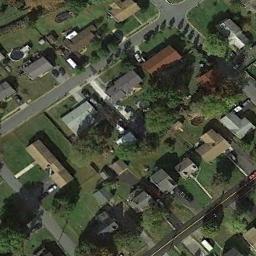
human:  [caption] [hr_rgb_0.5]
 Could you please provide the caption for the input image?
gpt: There are many buildings in medium residential area .

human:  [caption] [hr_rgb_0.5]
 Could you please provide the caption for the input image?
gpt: The medium residential area has some neatly arranged houses and trees on the grass .

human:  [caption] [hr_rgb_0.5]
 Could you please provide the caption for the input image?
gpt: The medium residential is on the grass next to some trees and road .

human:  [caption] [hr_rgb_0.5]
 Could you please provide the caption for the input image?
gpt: Medium sized residential areas have different orientations .

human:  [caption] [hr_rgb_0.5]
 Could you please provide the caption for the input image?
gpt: There are some buildings on green lawns on the medium residential area .